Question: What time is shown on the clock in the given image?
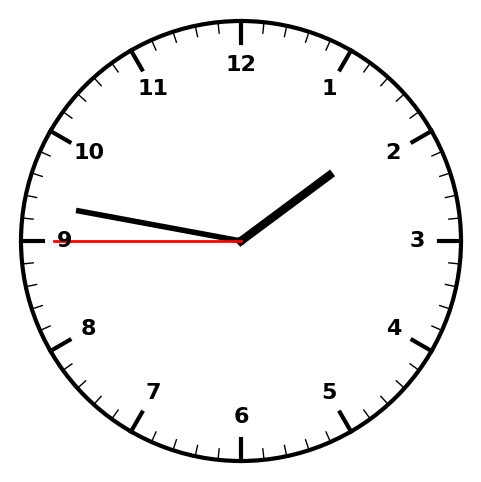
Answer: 01:46:45